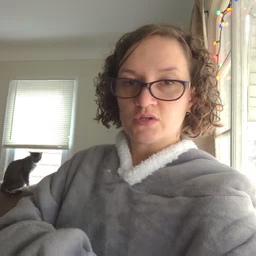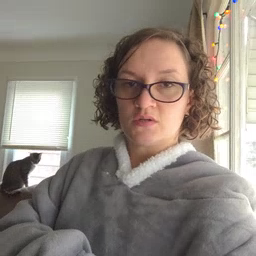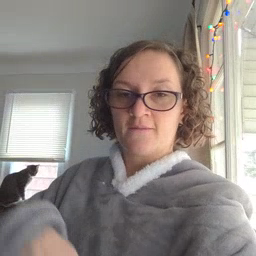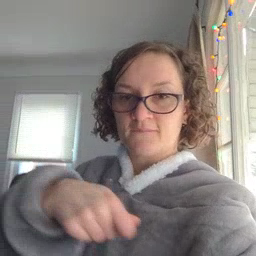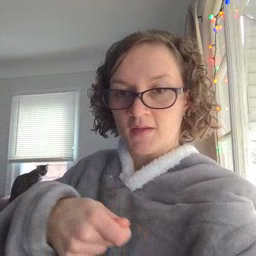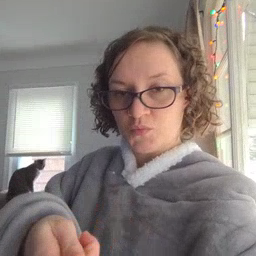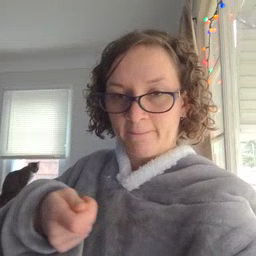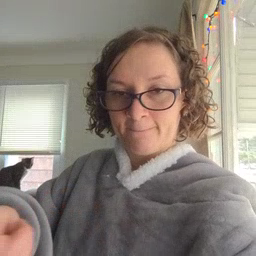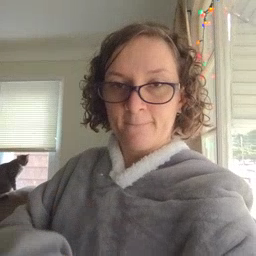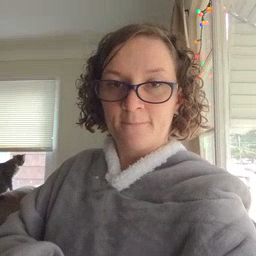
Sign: vacuum